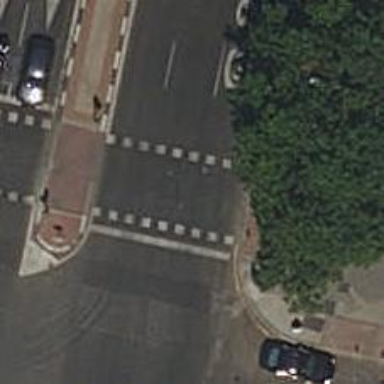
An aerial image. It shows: Zebra crossing with traffic signals.